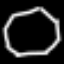
Label: octagon